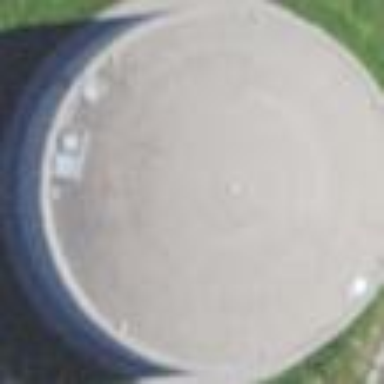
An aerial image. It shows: Concrete storage tank inside building.